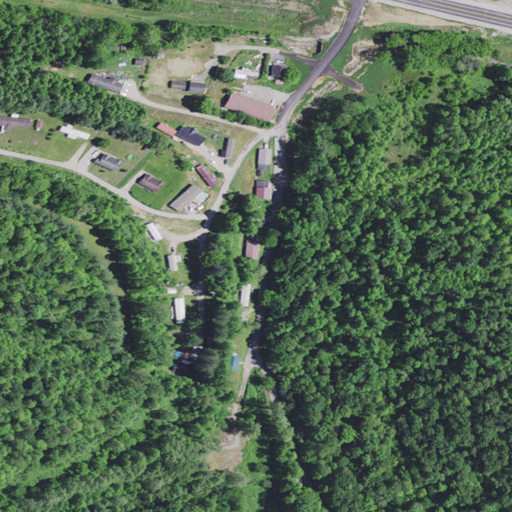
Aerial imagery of valley in Kentucky named Coal Hollow containing deciduous forest, pasture, open development, low intensity development, mixed forest, medium intensity development, and barren land